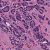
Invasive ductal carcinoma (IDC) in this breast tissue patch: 1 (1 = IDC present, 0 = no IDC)